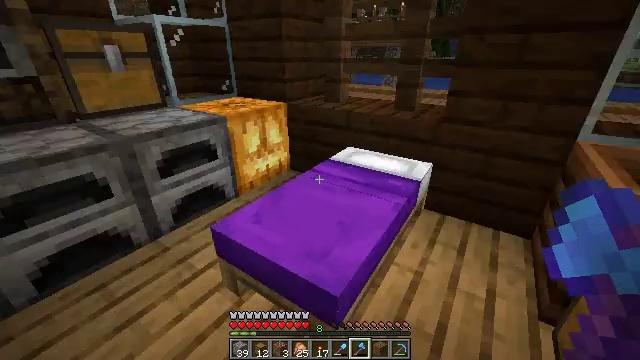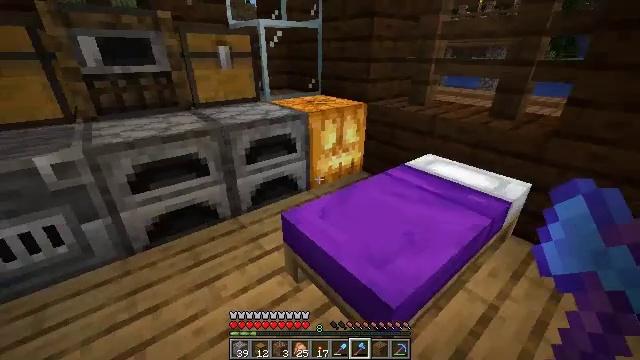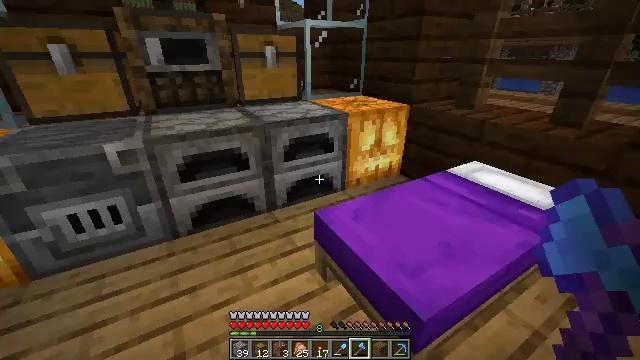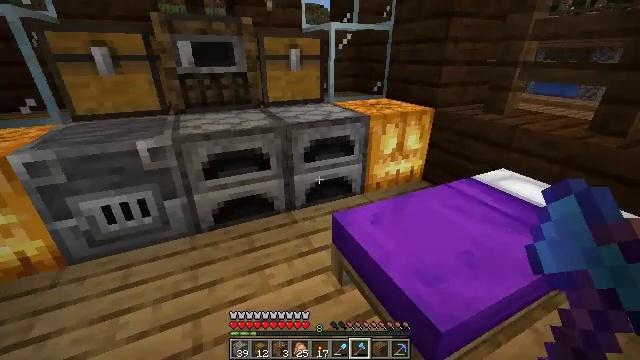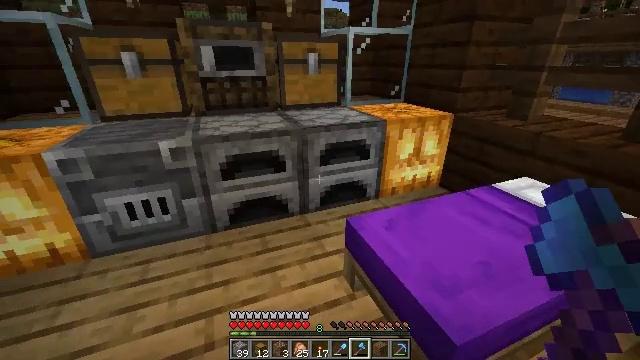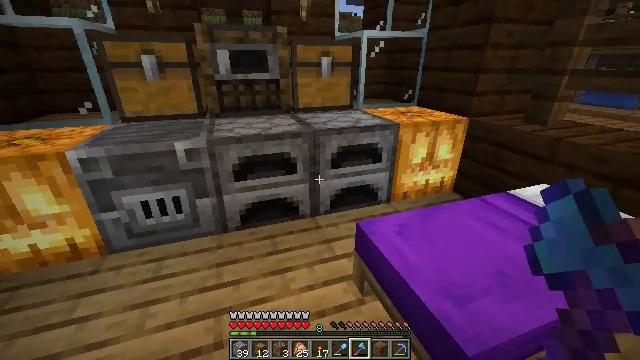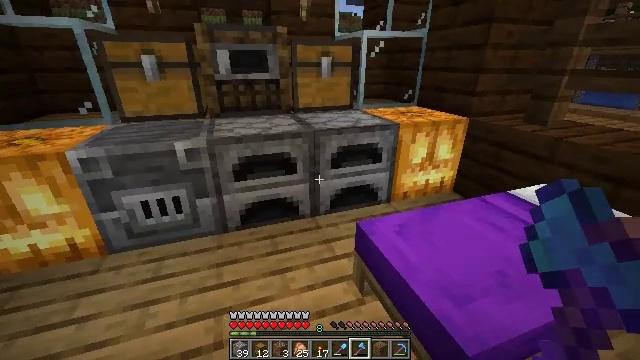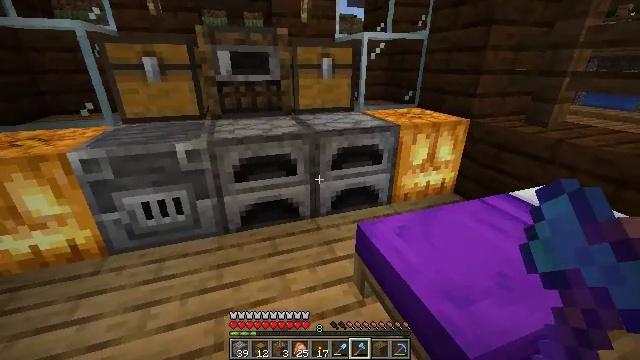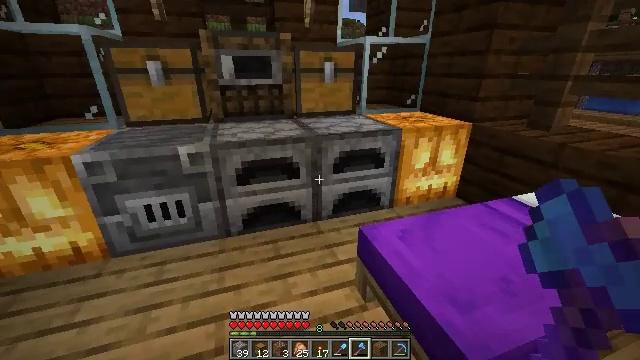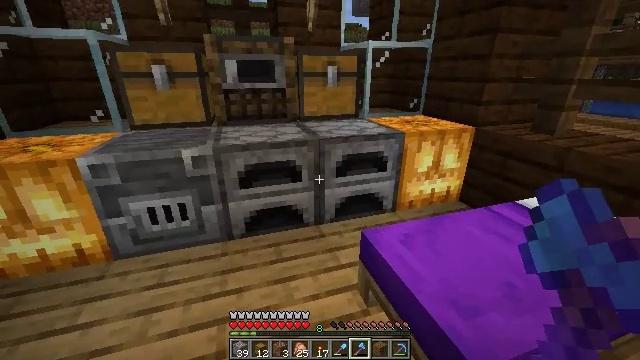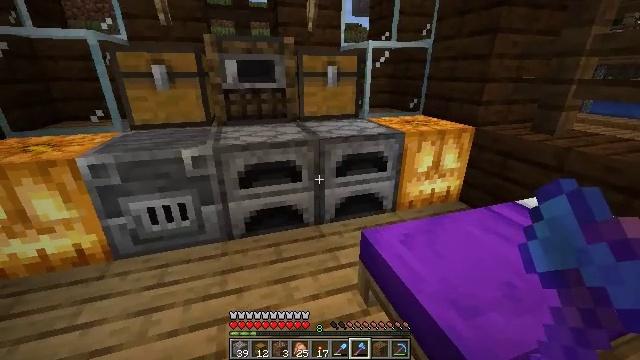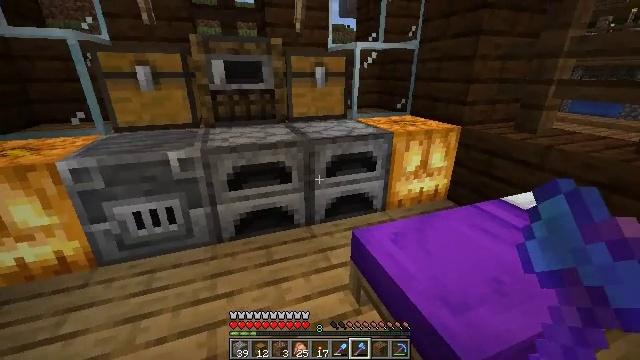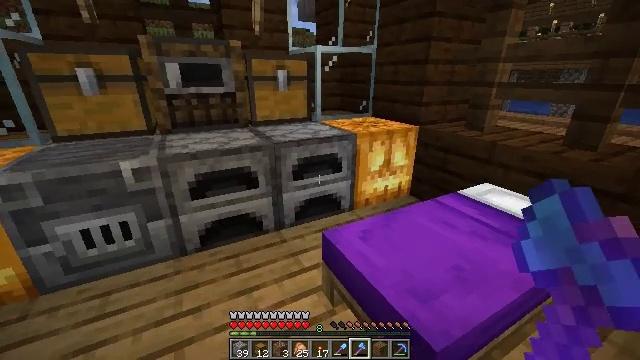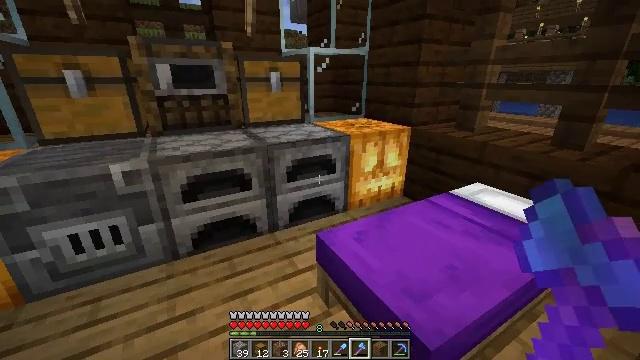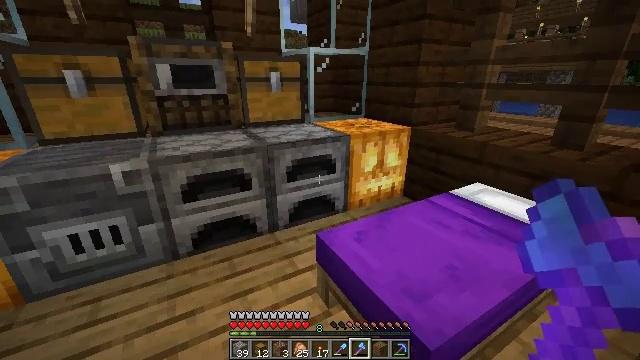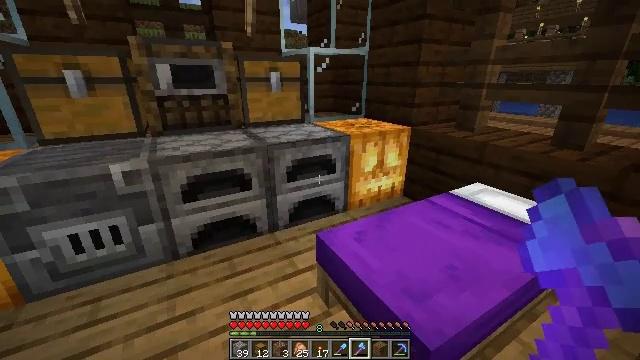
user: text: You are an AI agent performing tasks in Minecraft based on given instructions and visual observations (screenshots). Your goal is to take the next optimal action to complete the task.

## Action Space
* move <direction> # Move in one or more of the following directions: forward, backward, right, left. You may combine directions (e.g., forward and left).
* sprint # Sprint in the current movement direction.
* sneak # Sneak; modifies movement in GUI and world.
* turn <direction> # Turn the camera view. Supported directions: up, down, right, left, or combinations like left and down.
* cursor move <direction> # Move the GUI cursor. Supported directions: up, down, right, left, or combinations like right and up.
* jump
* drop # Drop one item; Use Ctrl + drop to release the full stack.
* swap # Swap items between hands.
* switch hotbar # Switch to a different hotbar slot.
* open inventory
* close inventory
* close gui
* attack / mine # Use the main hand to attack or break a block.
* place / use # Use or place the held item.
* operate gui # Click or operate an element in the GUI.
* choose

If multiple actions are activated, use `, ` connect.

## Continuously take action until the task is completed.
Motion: motion action
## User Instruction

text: Make glass by using sand in a furnace.
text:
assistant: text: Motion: turn left
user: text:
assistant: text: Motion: turn left
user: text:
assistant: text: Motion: turn left
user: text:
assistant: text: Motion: turn left
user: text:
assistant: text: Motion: turn left
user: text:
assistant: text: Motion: no_op
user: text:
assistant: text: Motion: no_op
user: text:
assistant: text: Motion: no_op
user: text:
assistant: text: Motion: no_op
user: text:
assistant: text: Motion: no_op
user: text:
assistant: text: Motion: turn right
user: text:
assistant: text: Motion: turn right
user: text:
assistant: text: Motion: turn right
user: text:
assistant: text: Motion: no_op
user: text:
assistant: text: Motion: use / place
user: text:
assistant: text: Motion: use / place
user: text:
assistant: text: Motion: use / place
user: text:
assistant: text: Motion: no_op
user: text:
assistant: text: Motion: no_op
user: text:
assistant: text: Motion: open gui
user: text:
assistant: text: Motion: no_op
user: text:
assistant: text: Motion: no_op
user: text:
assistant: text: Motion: no_op
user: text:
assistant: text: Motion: no_op
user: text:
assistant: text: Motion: no_op
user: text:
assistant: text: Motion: no_op
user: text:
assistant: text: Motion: no_op
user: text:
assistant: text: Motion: no_op
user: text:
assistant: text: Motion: no_op
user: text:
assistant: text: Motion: no_op